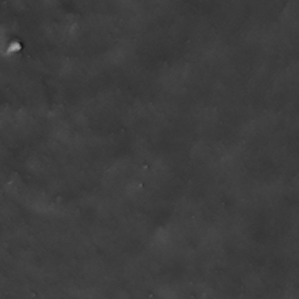
Label: non_frost